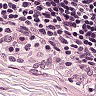
Metastatic tissue present: no